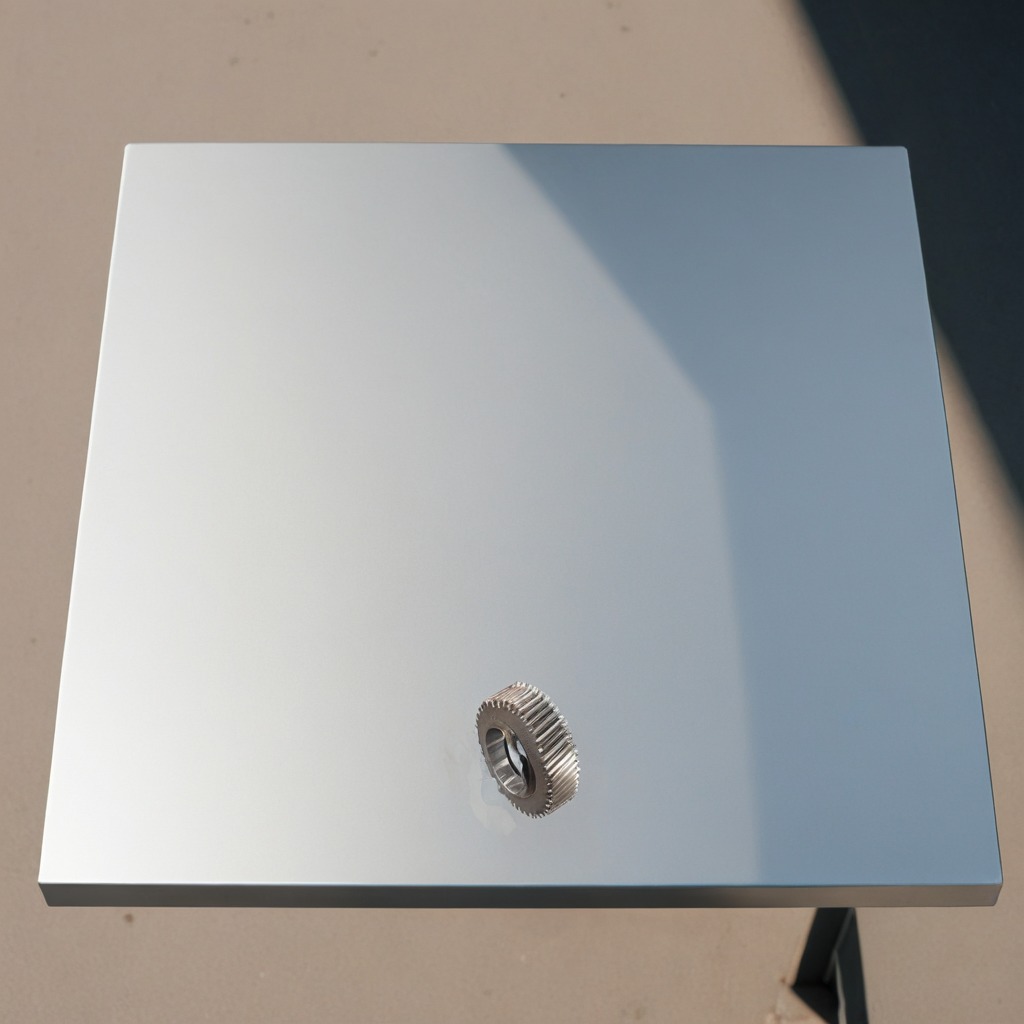
A steel gear with teeth is lying on the utility table.